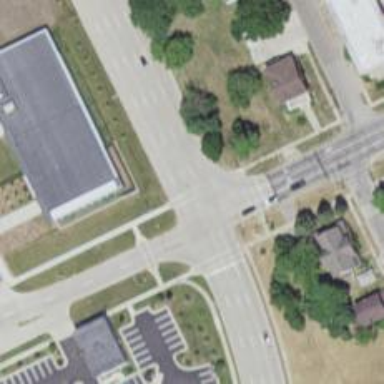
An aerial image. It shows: Marked crossing on footway.